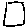
Label: square